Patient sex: M
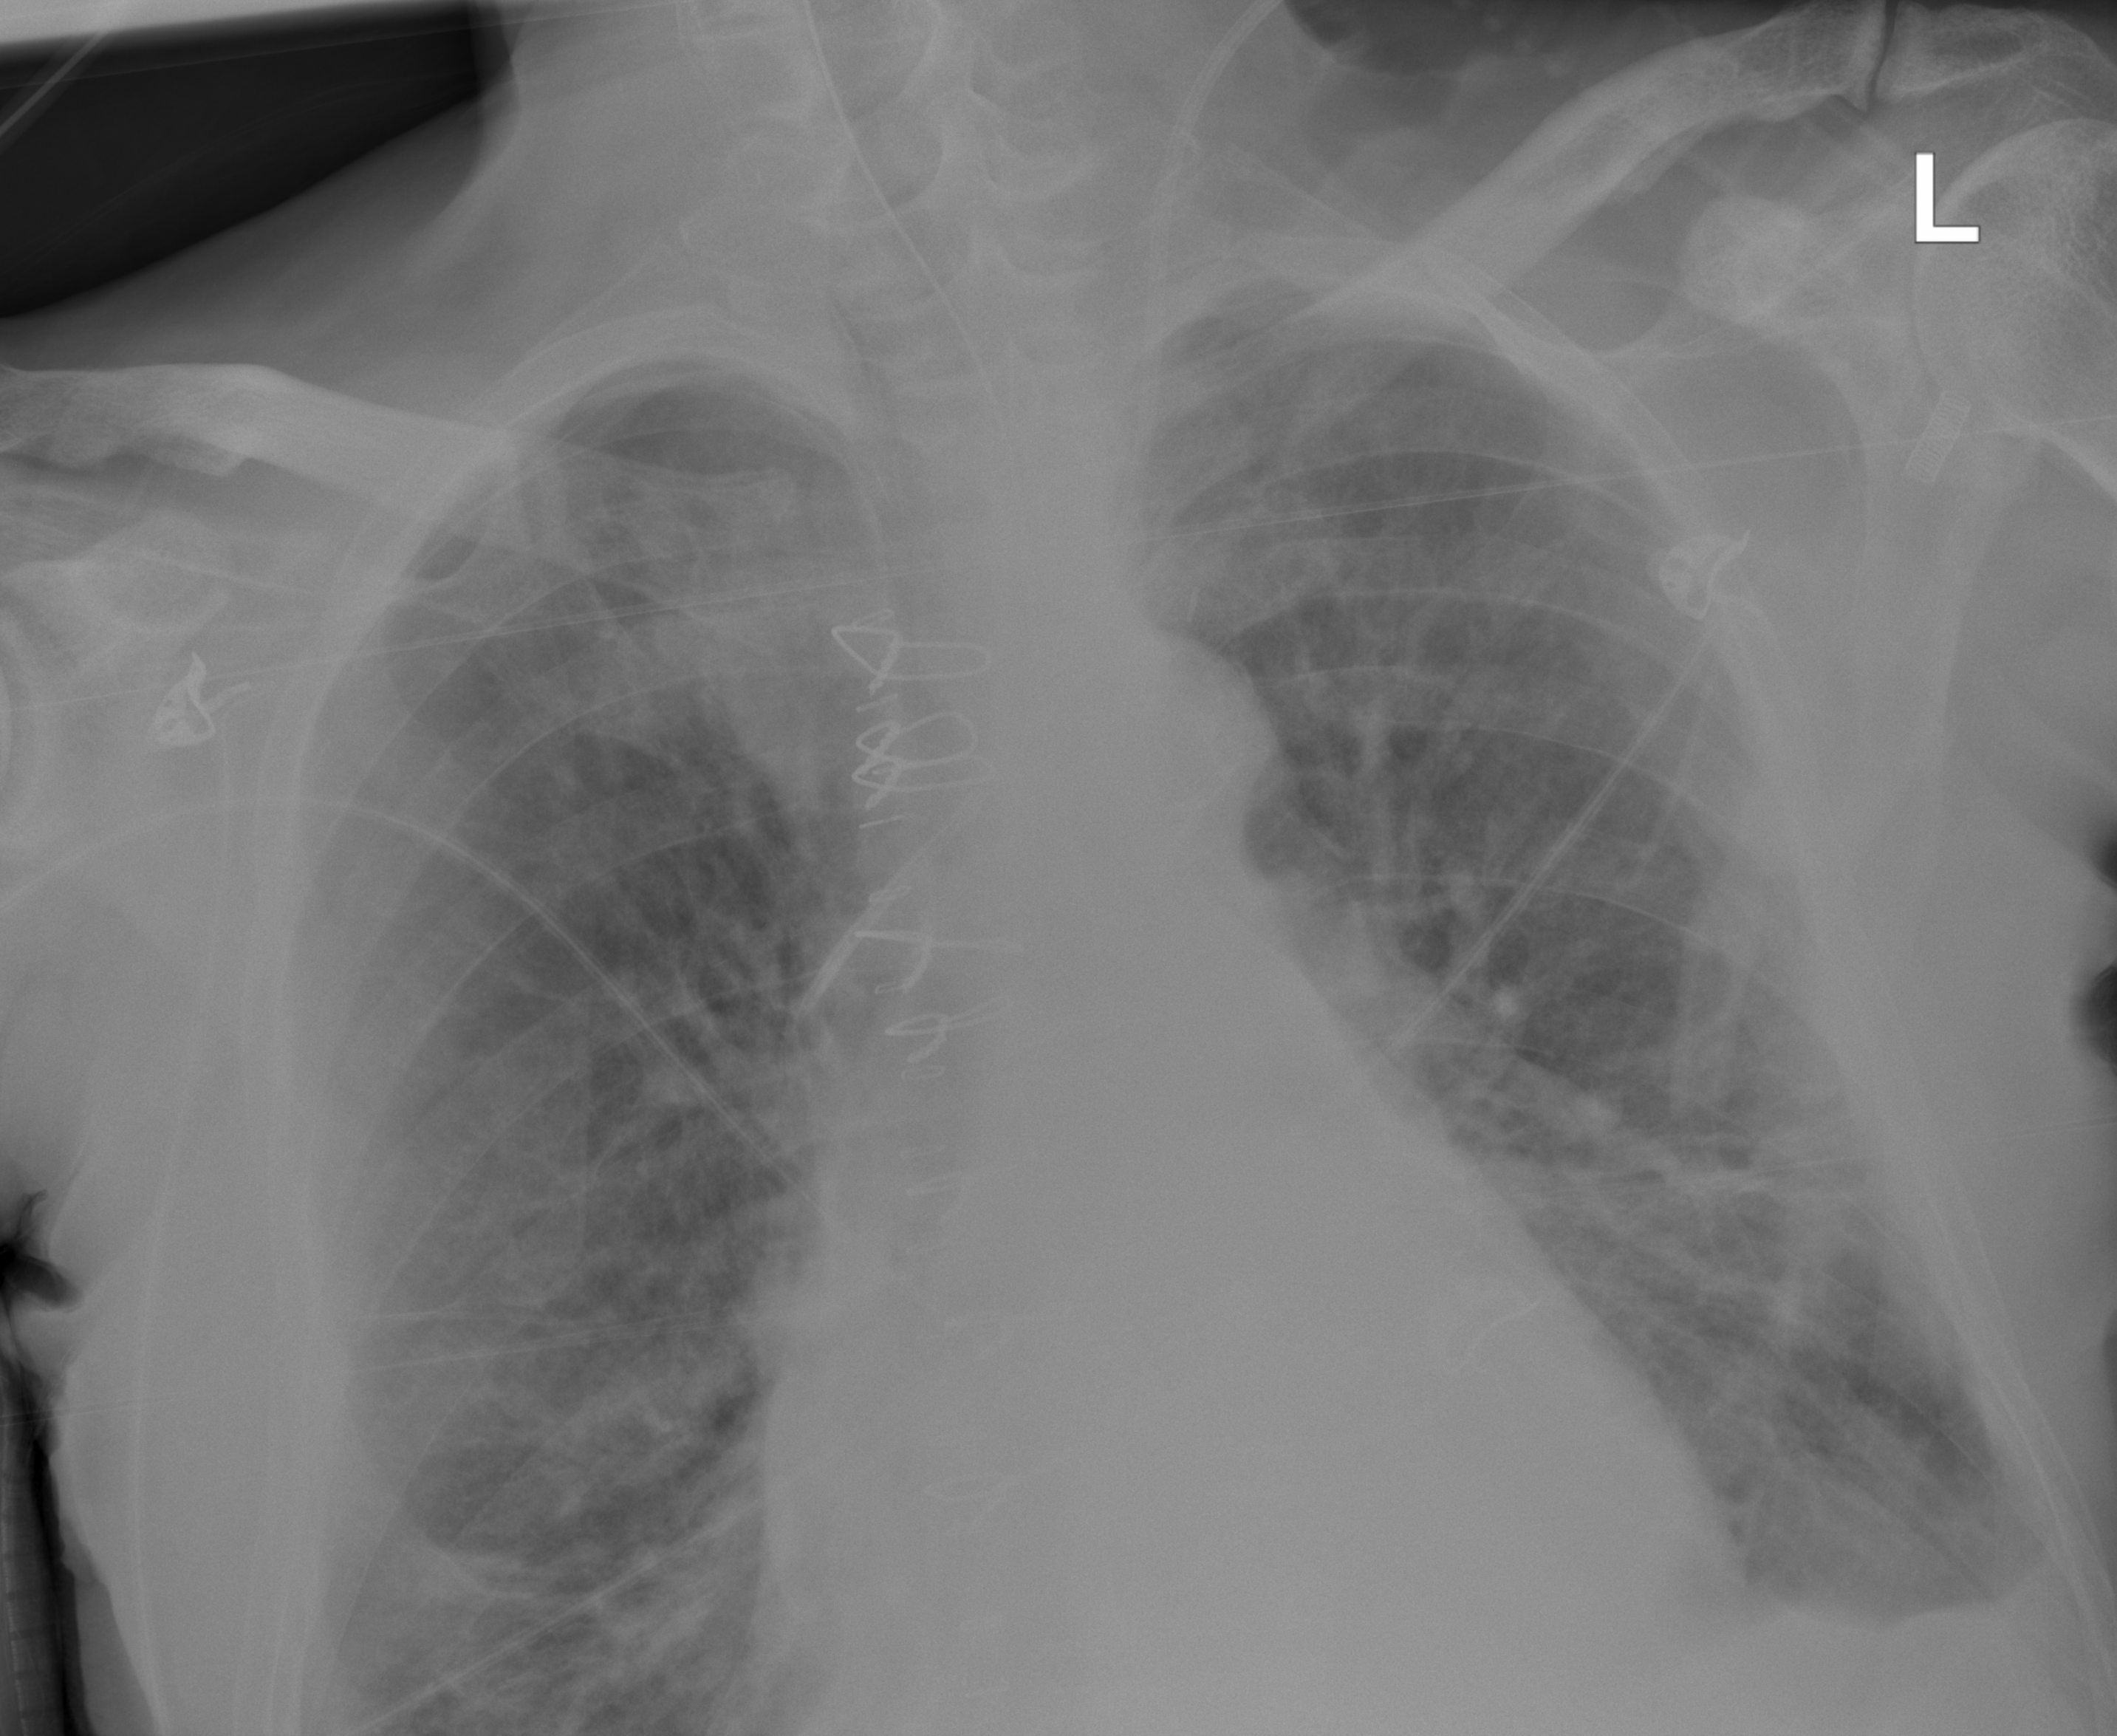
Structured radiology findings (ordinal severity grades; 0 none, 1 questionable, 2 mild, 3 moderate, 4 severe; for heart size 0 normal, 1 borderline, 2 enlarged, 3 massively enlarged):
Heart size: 1
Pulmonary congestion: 3
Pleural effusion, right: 2
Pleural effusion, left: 2
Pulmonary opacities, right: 3
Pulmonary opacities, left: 3
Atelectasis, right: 3
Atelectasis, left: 3